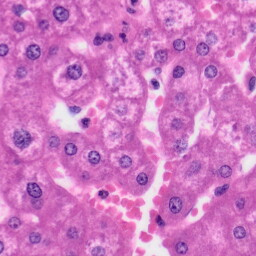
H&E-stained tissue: Liver